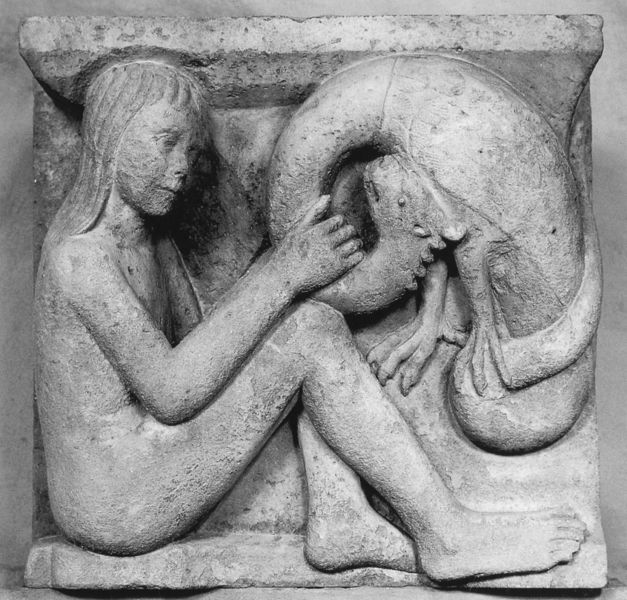
Titel: Strebepfeilerrelief, sog. Metope
Standort: Herkunftsort: Modena, Dom S. Gimignano (EU - I - Emilia-Romagna)
Institution: Modena, Museo Lapidario del Duomo
Schlagwörter: akt, fuß, hand, kopf, mann, nackt, vogel, mädchen, sitzen, frau, tier, mensch, stein, hals, haare, sitzend, fassen, kind, skulptur, statue, relief, verzierung, plastik, foto, eng, gefangen, schwarzweiß, krallen, wesen, echse, drachen, drache, würgen, bestie, fesicht